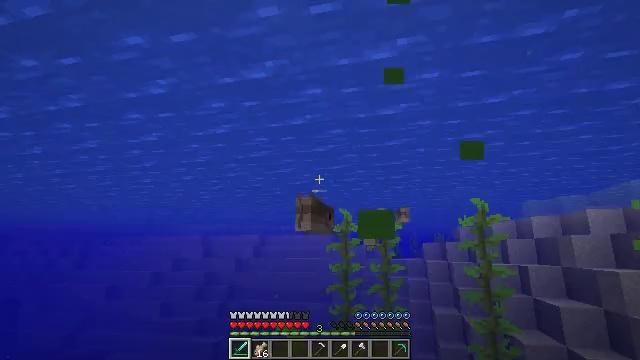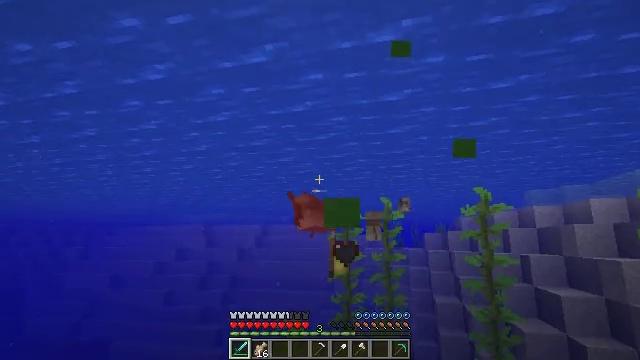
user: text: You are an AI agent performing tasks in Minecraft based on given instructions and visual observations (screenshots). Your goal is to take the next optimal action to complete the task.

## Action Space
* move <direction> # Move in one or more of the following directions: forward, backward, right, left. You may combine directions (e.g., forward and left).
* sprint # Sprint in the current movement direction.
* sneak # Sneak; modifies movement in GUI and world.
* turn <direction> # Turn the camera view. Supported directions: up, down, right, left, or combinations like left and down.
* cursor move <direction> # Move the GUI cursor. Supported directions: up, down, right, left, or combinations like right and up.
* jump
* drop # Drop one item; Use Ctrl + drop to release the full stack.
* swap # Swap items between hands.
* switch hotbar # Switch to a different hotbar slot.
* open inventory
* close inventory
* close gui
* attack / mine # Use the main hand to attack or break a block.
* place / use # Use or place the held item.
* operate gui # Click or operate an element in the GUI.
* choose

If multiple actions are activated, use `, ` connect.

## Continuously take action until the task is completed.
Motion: motion action
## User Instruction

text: Mine the kelp to collect it for resources.
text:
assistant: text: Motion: move forward, turn down
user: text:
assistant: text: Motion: no_op